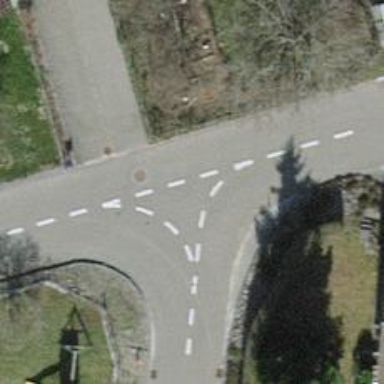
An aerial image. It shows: Residential road with asphalt surface and no sidewalk.